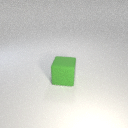
large green rubber cube